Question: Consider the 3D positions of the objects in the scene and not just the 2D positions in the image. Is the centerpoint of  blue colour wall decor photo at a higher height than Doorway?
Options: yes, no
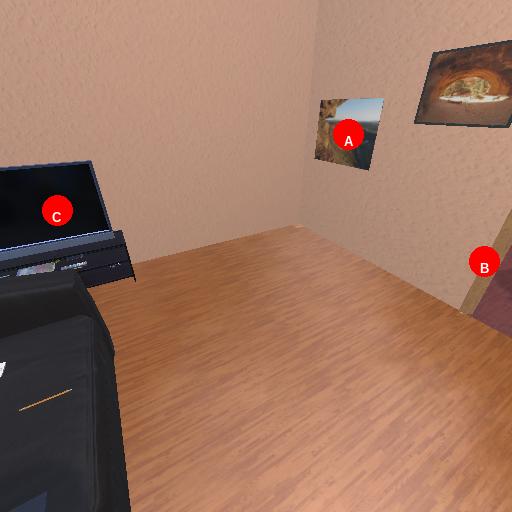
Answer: yes